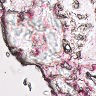
Metastatic tissue present: no